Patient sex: F
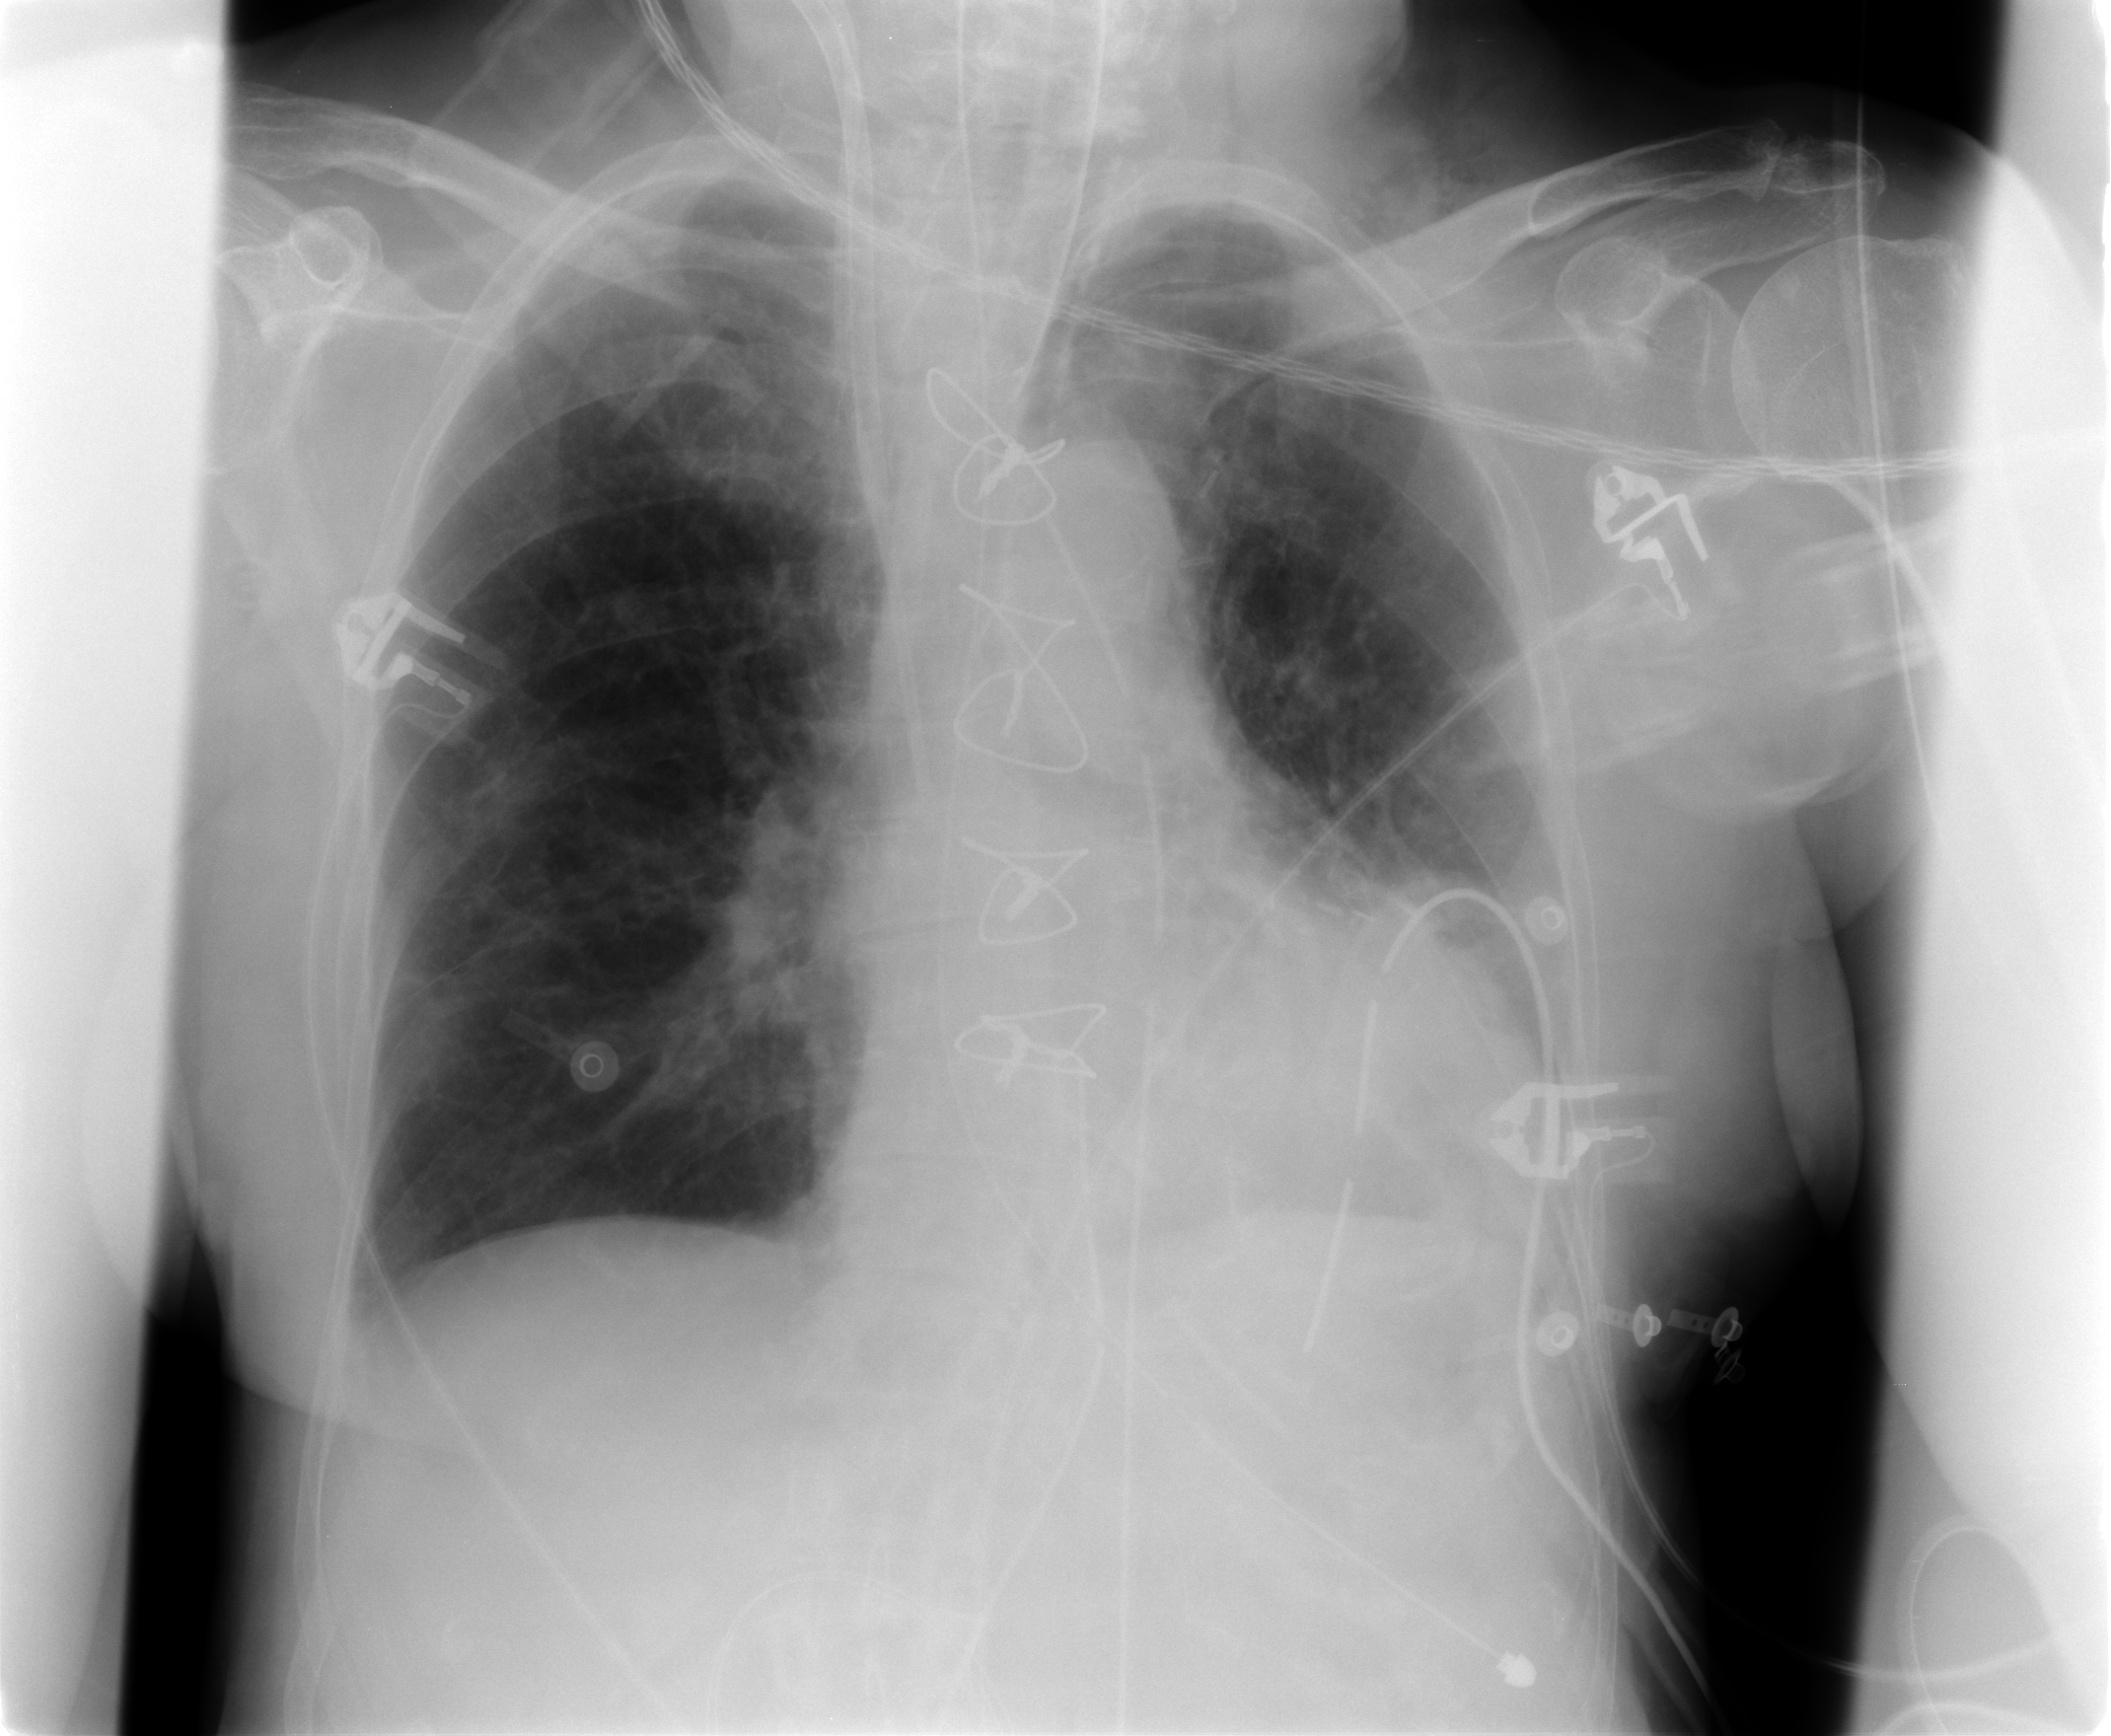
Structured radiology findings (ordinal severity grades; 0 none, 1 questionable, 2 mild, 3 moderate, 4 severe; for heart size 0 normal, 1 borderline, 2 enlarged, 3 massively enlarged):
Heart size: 2
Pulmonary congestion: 2
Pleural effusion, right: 0
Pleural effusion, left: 1
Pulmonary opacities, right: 0
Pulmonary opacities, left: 0
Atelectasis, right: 0
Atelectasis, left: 1